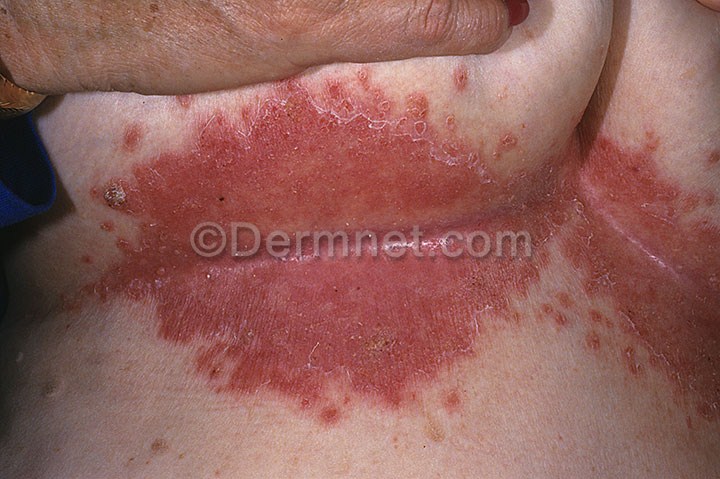
Disease: Tinea Ringworm Candidiasis and other Fungal Infections